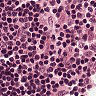
Metastatic tissue present: no